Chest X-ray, PA view. Patient: 24 years old, sex M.
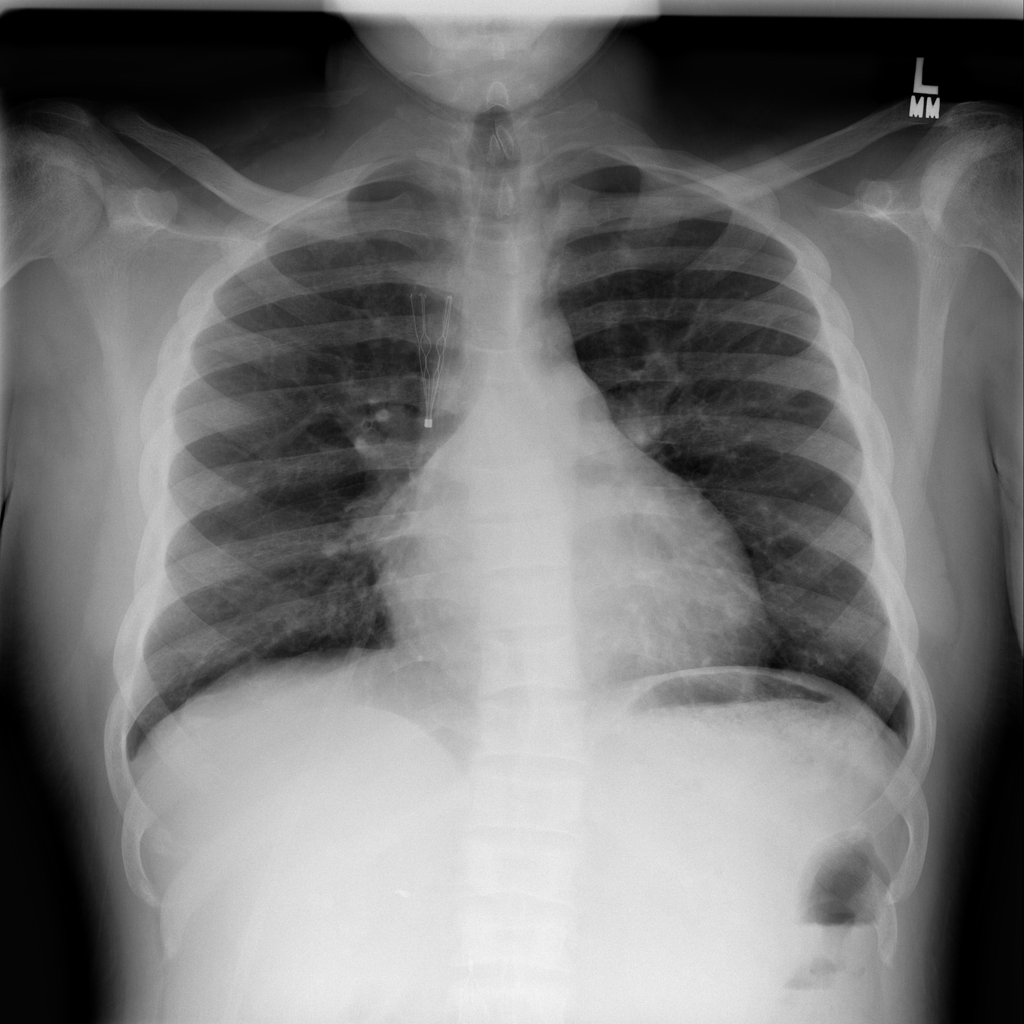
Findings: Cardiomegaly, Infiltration